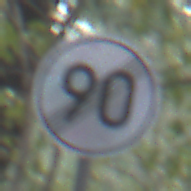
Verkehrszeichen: EndeGeschwindigkeit90
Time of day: SunriseSunset
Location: Outdoor (Nature)
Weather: NotSpecified
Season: Autumn
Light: Natural